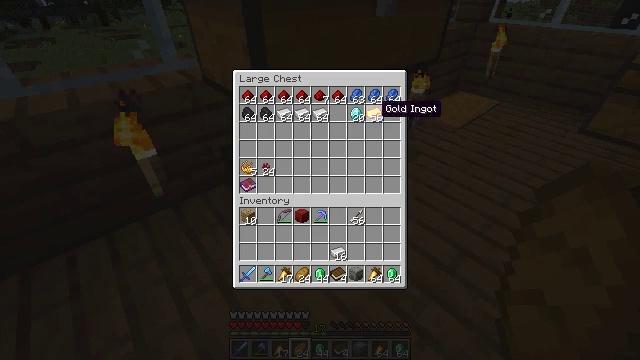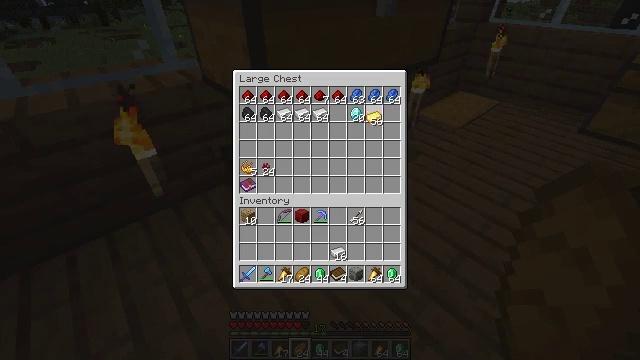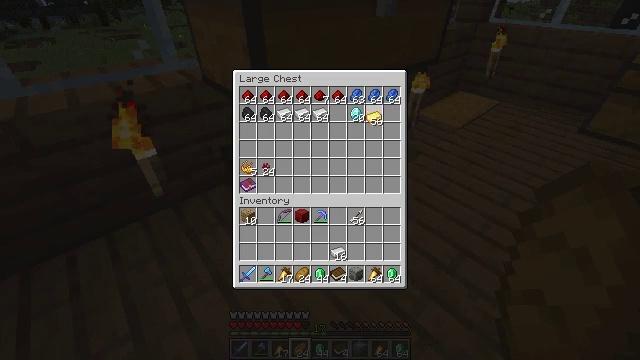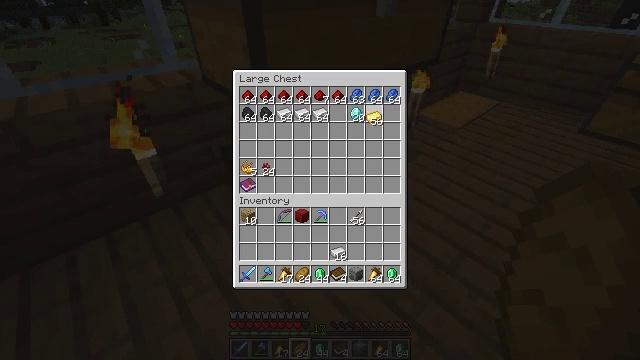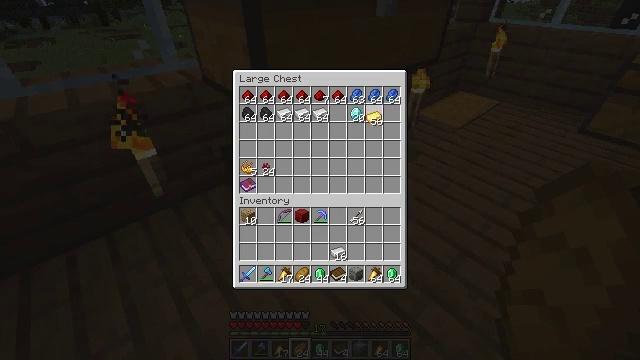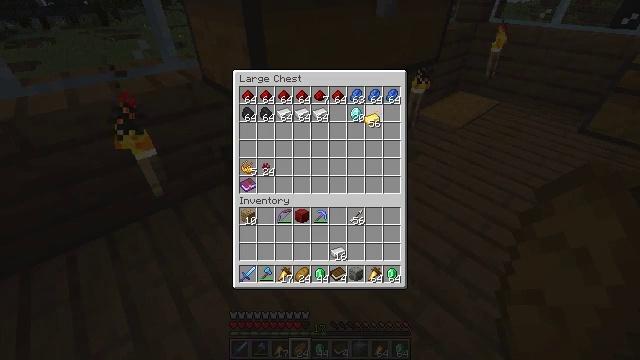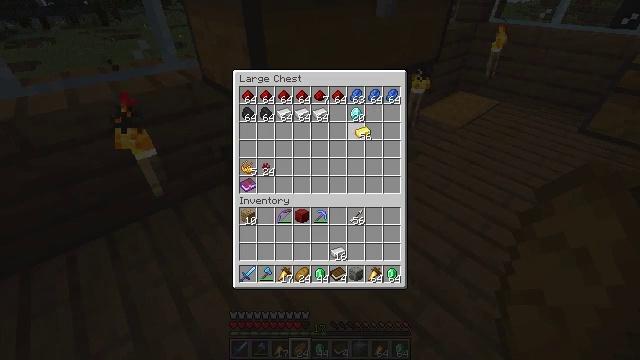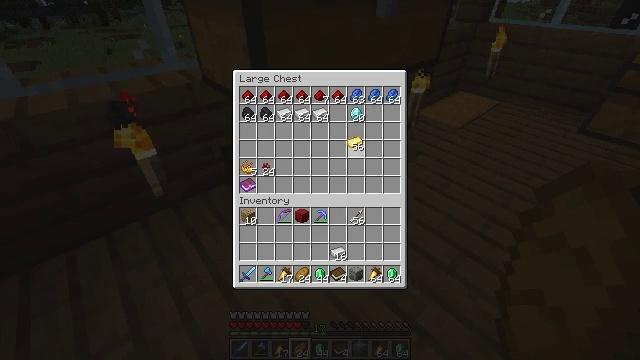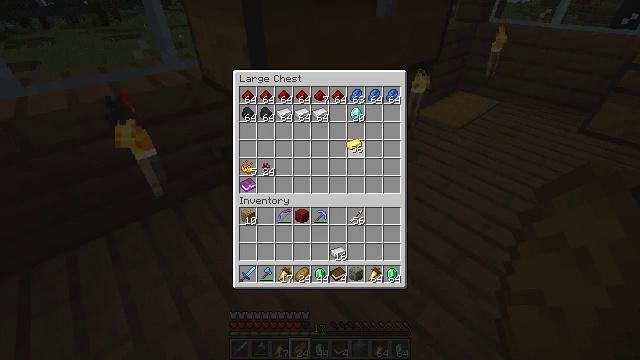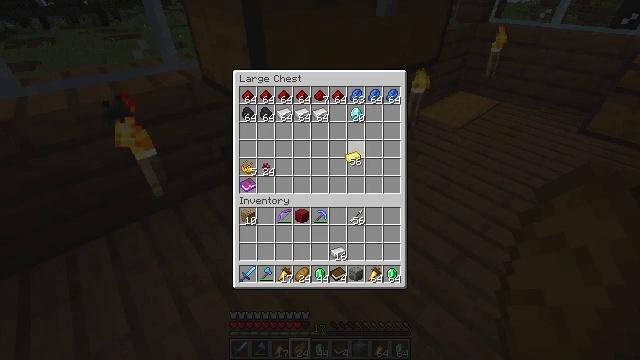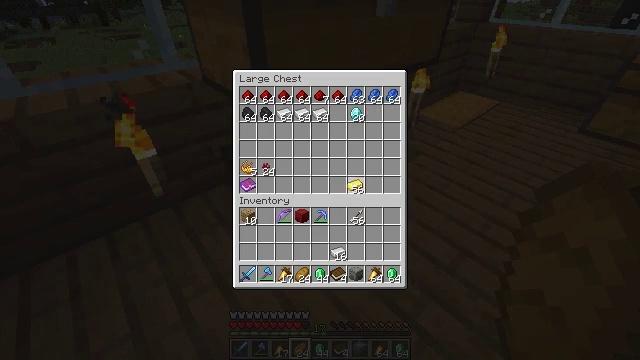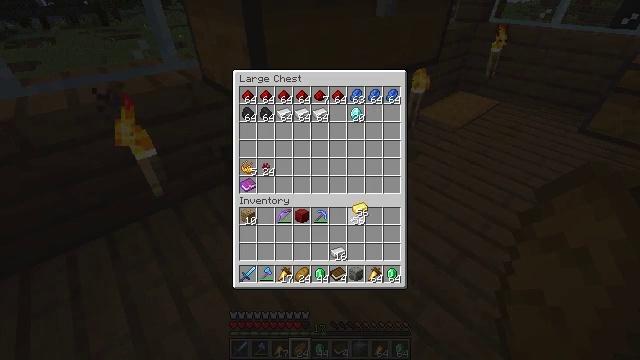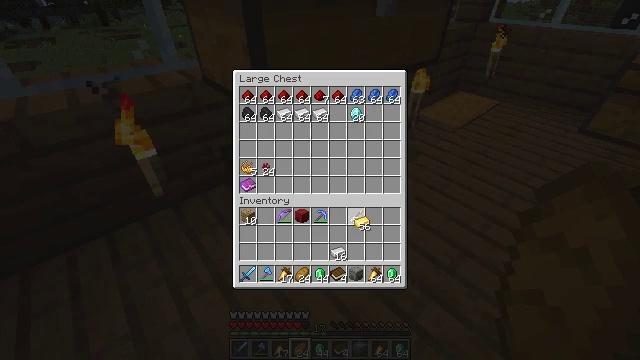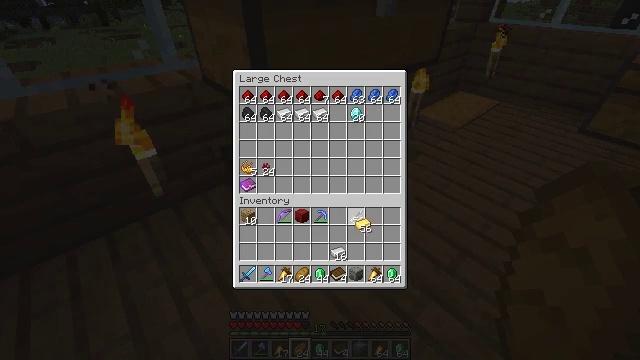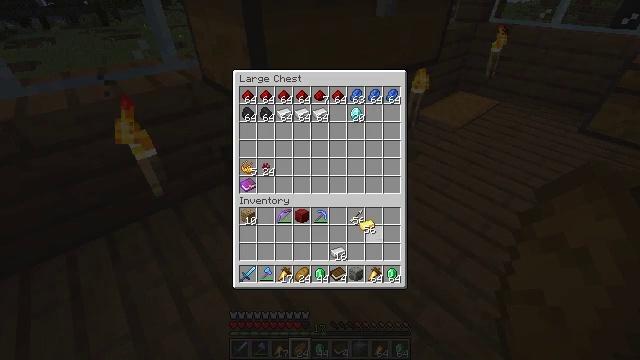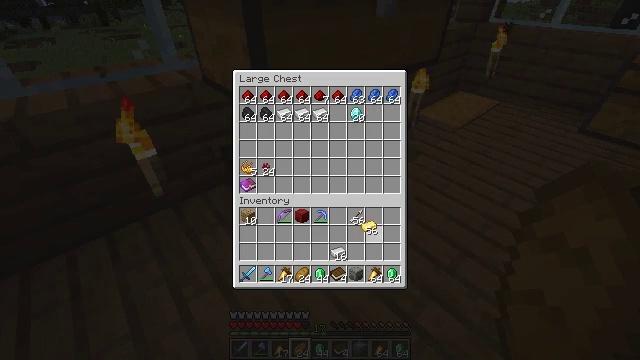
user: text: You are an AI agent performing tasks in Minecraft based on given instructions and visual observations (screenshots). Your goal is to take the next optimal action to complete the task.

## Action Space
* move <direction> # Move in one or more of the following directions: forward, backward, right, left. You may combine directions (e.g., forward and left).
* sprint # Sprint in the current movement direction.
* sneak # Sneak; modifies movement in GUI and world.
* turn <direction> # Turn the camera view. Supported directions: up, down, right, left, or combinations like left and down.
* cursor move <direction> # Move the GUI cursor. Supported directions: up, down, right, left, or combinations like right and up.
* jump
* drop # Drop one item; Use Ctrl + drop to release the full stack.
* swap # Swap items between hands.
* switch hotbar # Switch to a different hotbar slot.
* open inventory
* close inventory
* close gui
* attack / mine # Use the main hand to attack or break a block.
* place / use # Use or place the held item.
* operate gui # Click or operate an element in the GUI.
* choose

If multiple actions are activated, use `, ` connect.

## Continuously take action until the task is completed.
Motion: motion action
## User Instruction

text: Craft a helmet using gold ingots.
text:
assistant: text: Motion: operate gui
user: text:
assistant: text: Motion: operate gui
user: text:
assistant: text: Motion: operate gui
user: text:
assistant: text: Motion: no_op
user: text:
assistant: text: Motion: no_op
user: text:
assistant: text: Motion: cursor move left and down
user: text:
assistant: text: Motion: cursor move left and down
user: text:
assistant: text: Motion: no_op
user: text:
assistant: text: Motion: cursor move down
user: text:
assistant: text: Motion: cursor move down
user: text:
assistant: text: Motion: cursor move down
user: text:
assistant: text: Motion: cursor move down
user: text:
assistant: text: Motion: no_op
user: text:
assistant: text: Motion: no_op
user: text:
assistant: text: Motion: no_op
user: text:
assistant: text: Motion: no_op
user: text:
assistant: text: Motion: no_op
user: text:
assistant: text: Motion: no_op
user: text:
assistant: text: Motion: cursor move up
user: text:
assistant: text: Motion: cursor move up
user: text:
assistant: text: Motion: cursor move up
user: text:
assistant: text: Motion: cursor move left and up
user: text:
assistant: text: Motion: cursor move up
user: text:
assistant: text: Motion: cursor move up
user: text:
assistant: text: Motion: no_op
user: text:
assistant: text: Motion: no_op
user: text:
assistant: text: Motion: operate gui
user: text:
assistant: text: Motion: operate gui
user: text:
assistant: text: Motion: operate gui
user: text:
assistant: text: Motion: no_op